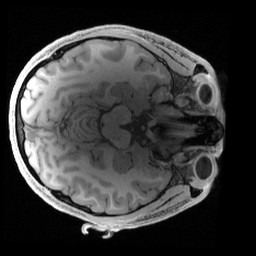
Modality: T1w
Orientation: axial
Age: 23
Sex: male
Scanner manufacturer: siemens
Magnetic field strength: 3 T
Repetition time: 2.4 s
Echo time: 0.00241 s